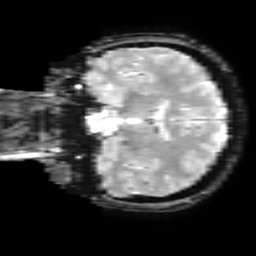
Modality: T2starw
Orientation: coronal
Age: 20
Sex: male
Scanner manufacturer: ge
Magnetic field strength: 3 T
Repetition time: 0.65 s
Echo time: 0.02 s